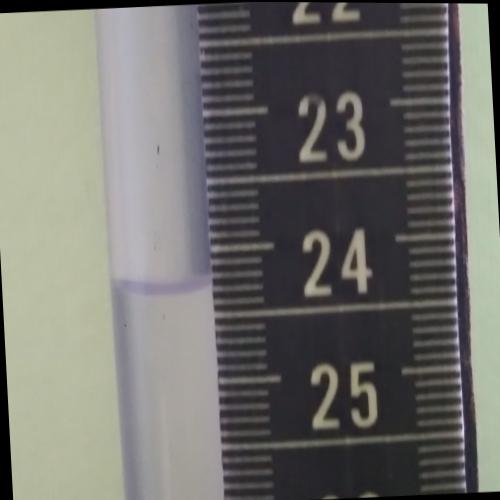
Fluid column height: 24.3 cm